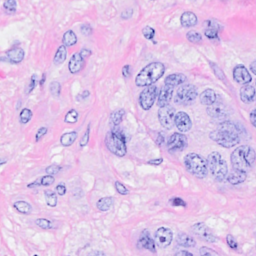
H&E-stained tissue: Breast